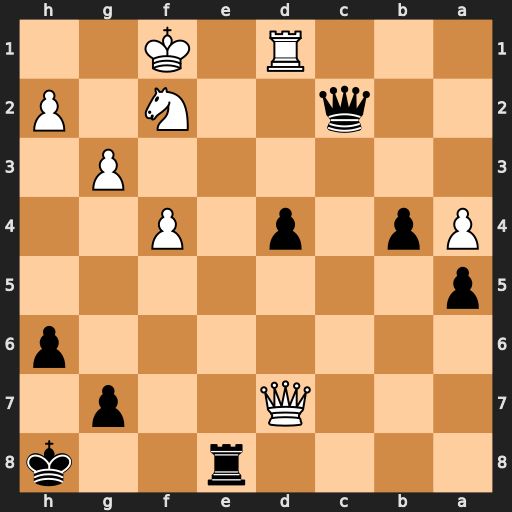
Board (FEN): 4r2k/3Q2p1/7p/p7/Pp1p1P2/6P1/2q2N1P/3R1K2
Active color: b
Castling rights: -
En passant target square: -
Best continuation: Re2 Qxd4 Rxf2+ Qxf2 Qxd1+